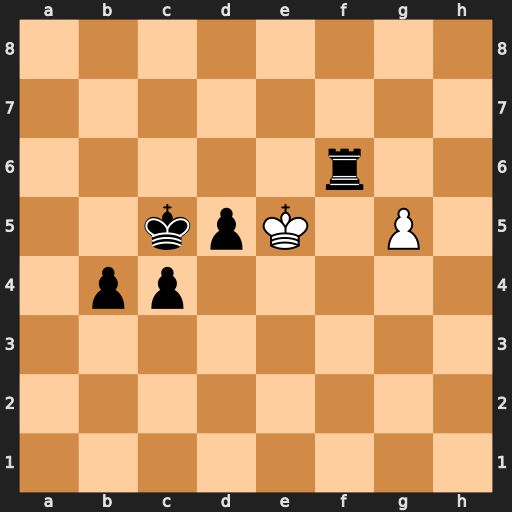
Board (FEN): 8/8/5r2/2kpK1P1/1pp5/8/8/8
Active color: w
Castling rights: -
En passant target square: -
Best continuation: gxf6 c3 f7 Kc4 f8=Q